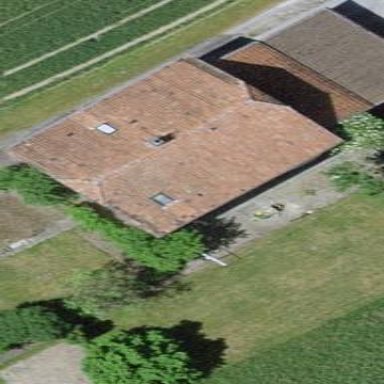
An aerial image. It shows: Farm building with half-hipped roof shape.